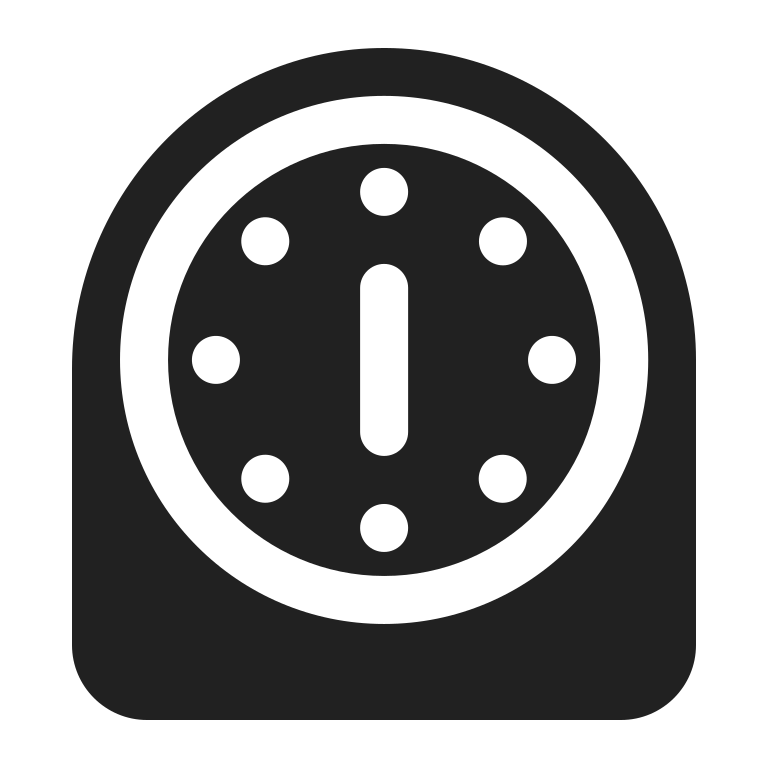
timer clock high contrast